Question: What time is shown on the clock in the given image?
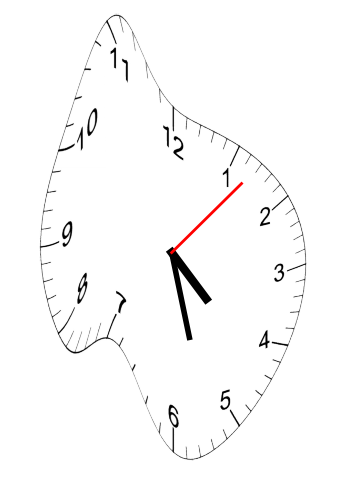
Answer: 04:27:07